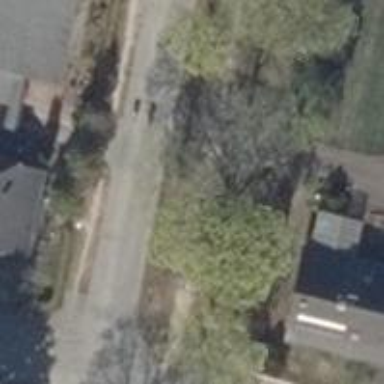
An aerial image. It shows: Driveway leading to service road.